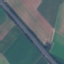
Label: Highway